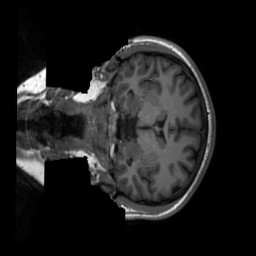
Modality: T1w
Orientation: coronal
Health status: healthy
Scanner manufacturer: siemens
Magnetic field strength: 3 T
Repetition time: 2.3 s
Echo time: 0.00207 s